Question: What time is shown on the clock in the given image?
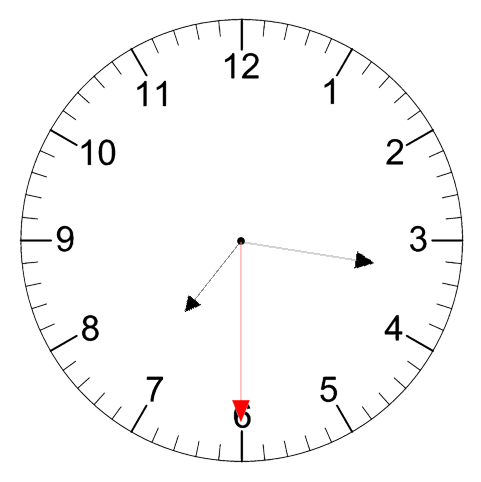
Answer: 07:16:30